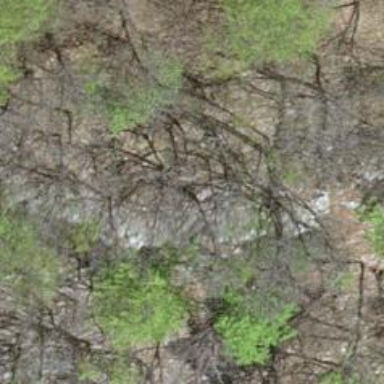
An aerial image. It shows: Cliff in nature.